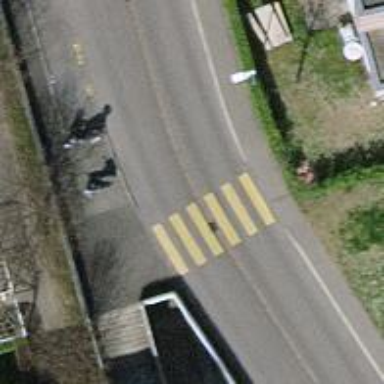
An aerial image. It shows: Marked road crossing.